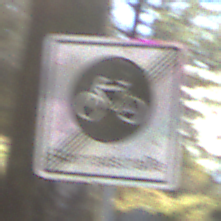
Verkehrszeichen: EndeFahrradstrasse
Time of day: MorningAfternoon
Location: Outdoor (Nature)
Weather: Clear
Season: Winter
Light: Natural